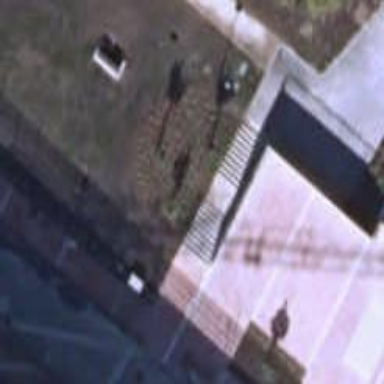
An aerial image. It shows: Set of steps on the road.